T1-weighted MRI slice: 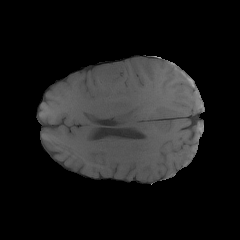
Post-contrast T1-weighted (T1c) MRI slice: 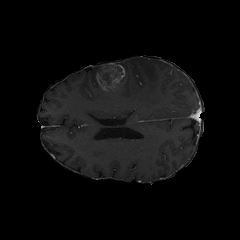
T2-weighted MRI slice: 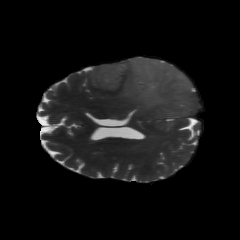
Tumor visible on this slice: yes